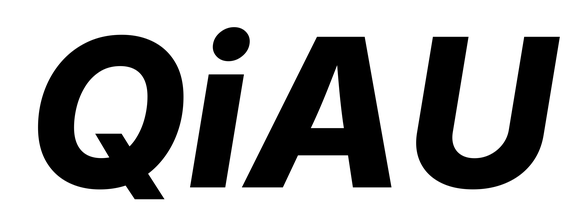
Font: Inter-Italic_ExtraBold_Italic